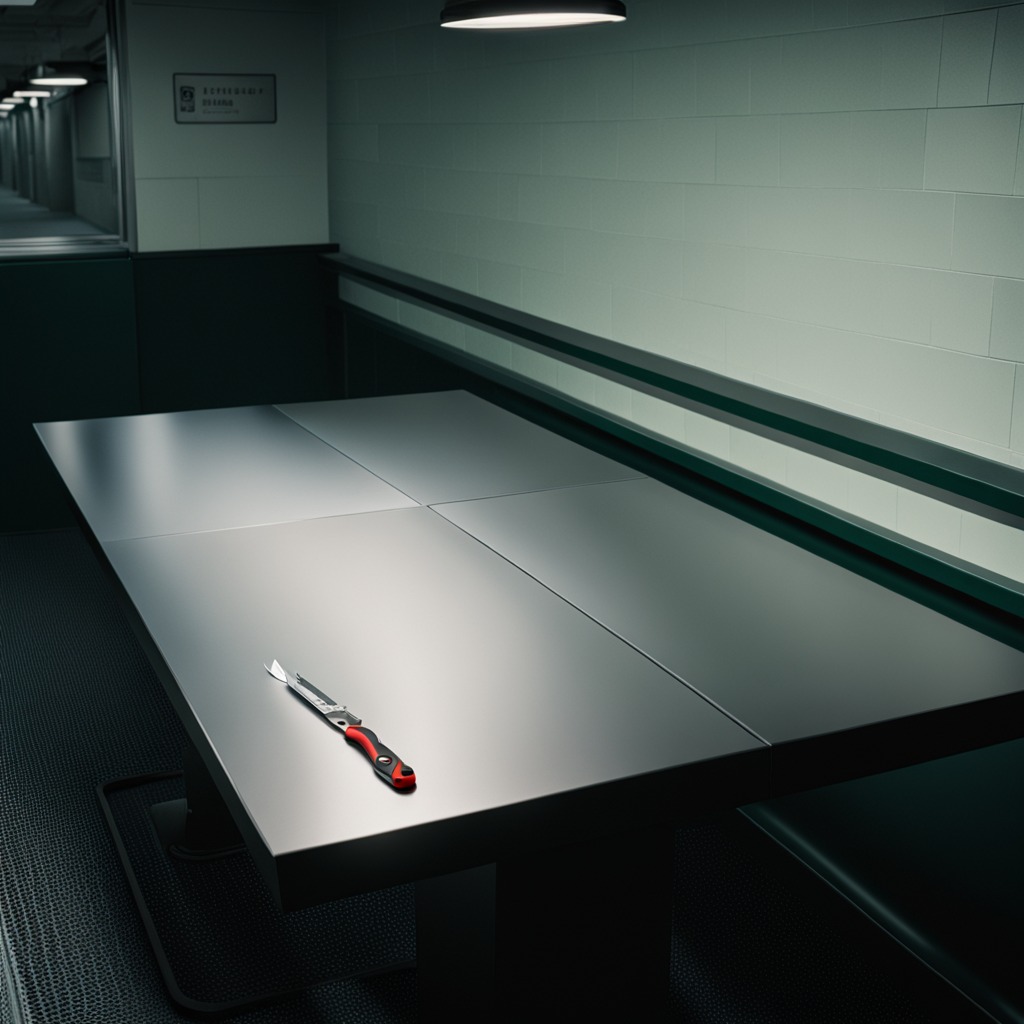
A utility knife is lying on the clean empty table in a railway signal maintenance room.